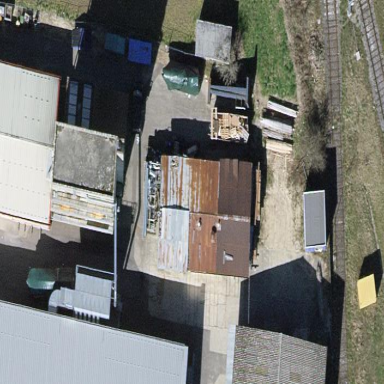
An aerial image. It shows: Building.